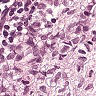
Metastatic tissue present: yes